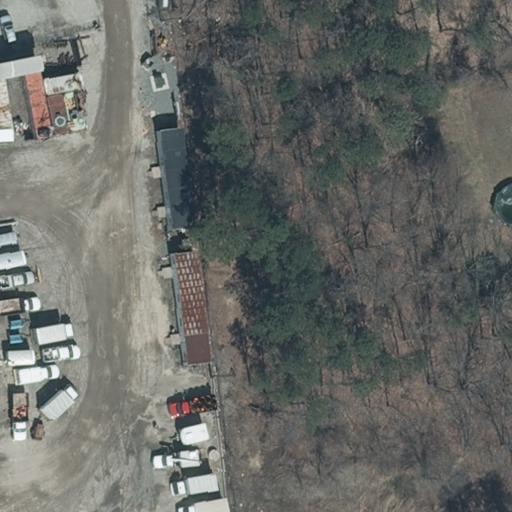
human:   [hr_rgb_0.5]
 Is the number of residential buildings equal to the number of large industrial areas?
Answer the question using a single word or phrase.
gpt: yes

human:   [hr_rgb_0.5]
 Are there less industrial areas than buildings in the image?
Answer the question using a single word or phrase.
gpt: yes

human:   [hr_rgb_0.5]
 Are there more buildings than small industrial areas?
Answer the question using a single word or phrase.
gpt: yes

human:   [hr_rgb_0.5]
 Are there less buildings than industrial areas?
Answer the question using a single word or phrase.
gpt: no

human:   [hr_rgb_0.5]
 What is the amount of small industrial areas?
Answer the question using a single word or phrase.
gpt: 0

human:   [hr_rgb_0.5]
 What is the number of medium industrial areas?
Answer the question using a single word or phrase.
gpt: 0

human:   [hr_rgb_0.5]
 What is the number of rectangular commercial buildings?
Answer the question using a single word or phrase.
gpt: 0

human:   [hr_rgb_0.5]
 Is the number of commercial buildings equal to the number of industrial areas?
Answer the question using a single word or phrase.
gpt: no

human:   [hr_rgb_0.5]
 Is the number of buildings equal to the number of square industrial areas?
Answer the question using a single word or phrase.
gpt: no

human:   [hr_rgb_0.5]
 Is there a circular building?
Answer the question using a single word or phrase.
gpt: no

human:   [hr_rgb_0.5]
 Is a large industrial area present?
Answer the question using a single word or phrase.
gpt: yes

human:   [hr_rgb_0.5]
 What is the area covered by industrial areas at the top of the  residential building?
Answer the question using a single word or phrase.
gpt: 10435m2

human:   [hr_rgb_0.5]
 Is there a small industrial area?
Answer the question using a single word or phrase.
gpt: no

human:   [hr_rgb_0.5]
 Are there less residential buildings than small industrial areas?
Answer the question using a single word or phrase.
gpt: no

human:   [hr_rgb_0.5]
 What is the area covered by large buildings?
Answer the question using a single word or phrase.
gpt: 0m2

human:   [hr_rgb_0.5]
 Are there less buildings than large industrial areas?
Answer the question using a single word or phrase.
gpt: no

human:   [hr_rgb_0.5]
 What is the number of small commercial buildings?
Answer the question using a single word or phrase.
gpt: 0

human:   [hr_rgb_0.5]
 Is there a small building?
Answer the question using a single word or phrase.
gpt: no

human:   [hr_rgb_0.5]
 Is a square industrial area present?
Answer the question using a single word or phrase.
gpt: no

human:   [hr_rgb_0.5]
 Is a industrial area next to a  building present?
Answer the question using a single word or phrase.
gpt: yes

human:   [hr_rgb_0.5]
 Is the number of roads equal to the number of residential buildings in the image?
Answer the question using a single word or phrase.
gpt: no

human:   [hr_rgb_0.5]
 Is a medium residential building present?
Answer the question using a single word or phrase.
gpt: yes

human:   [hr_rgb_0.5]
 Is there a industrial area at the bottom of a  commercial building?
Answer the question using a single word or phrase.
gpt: no

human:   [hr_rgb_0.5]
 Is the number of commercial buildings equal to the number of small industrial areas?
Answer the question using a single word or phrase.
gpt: yes

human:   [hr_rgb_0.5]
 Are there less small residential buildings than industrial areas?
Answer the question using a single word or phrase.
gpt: yes

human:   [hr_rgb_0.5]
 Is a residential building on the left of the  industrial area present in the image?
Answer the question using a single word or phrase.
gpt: no

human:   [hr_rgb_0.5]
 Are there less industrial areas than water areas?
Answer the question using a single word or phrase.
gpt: no

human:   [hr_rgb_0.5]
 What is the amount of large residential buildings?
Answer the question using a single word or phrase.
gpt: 0

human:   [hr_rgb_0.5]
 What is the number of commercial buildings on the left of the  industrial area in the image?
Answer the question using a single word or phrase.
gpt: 0

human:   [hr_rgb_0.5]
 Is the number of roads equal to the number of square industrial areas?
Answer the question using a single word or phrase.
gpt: yes

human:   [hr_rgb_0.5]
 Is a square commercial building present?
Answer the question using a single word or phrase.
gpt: no

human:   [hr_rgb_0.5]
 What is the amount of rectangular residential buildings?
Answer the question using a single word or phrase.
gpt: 1

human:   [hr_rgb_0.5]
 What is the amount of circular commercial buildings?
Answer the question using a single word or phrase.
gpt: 0

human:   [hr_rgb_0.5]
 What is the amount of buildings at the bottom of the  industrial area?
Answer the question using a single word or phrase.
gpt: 2

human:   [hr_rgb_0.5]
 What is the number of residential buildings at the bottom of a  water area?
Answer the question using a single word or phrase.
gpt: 0

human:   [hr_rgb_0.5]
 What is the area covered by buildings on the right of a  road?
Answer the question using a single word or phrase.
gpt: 0m2